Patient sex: M
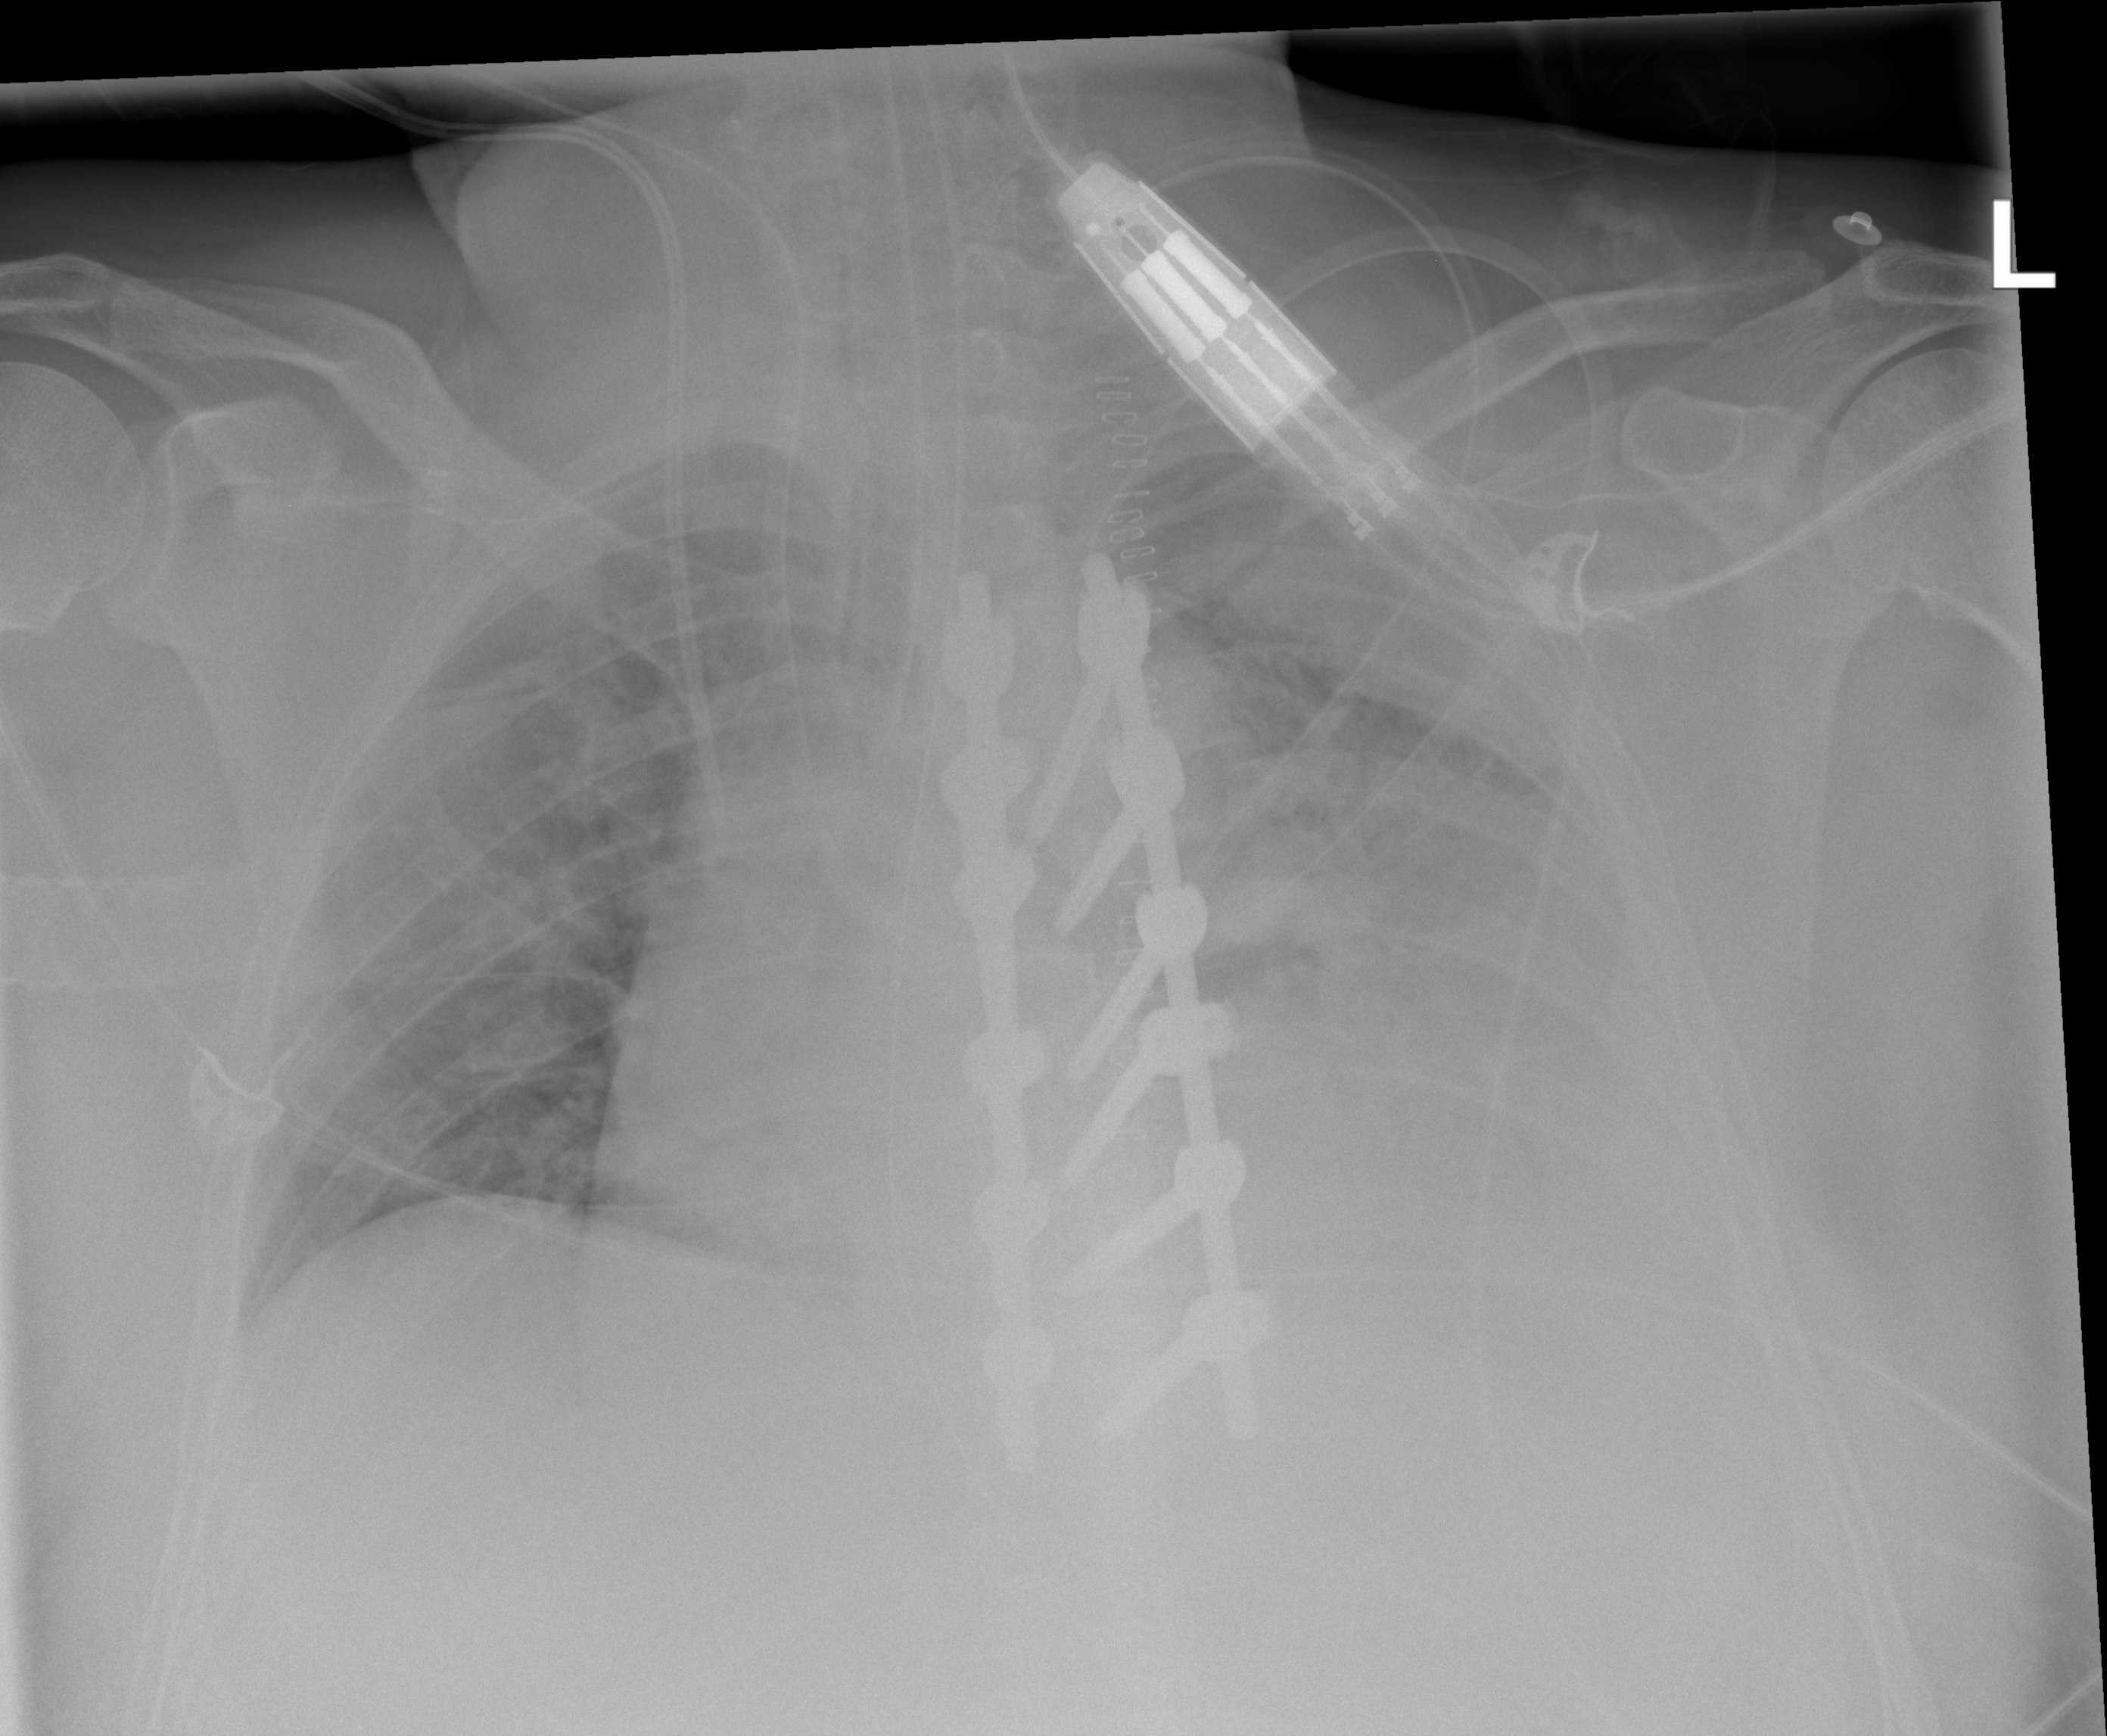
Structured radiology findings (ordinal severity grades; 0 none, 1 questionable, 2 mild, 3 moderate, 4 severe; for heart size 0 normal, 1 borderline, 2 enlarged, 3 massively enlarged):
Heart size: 2
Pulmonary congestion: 2
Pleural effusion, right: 0
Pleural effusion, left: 3
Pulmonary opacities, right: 2
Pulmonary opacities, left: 2
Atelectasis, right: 0
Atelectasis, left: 3